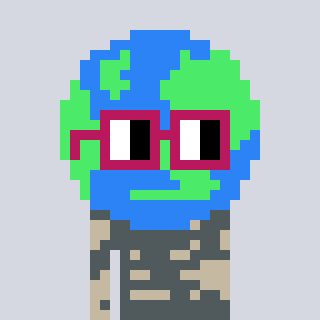
a pixel art character with square dark red glasses, a earth-shaped head and a bege-colored body on a cool background